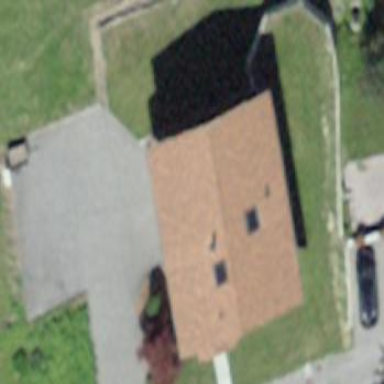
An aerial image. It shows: Simple house.